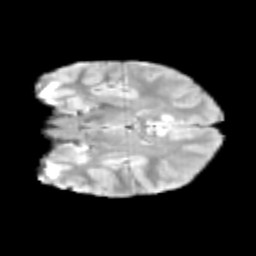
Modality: T2w
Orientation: coronal
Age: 10
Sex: male
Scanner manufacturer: siemens
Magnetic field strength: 3 T
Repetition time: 3.8 s
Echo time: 0.07 s